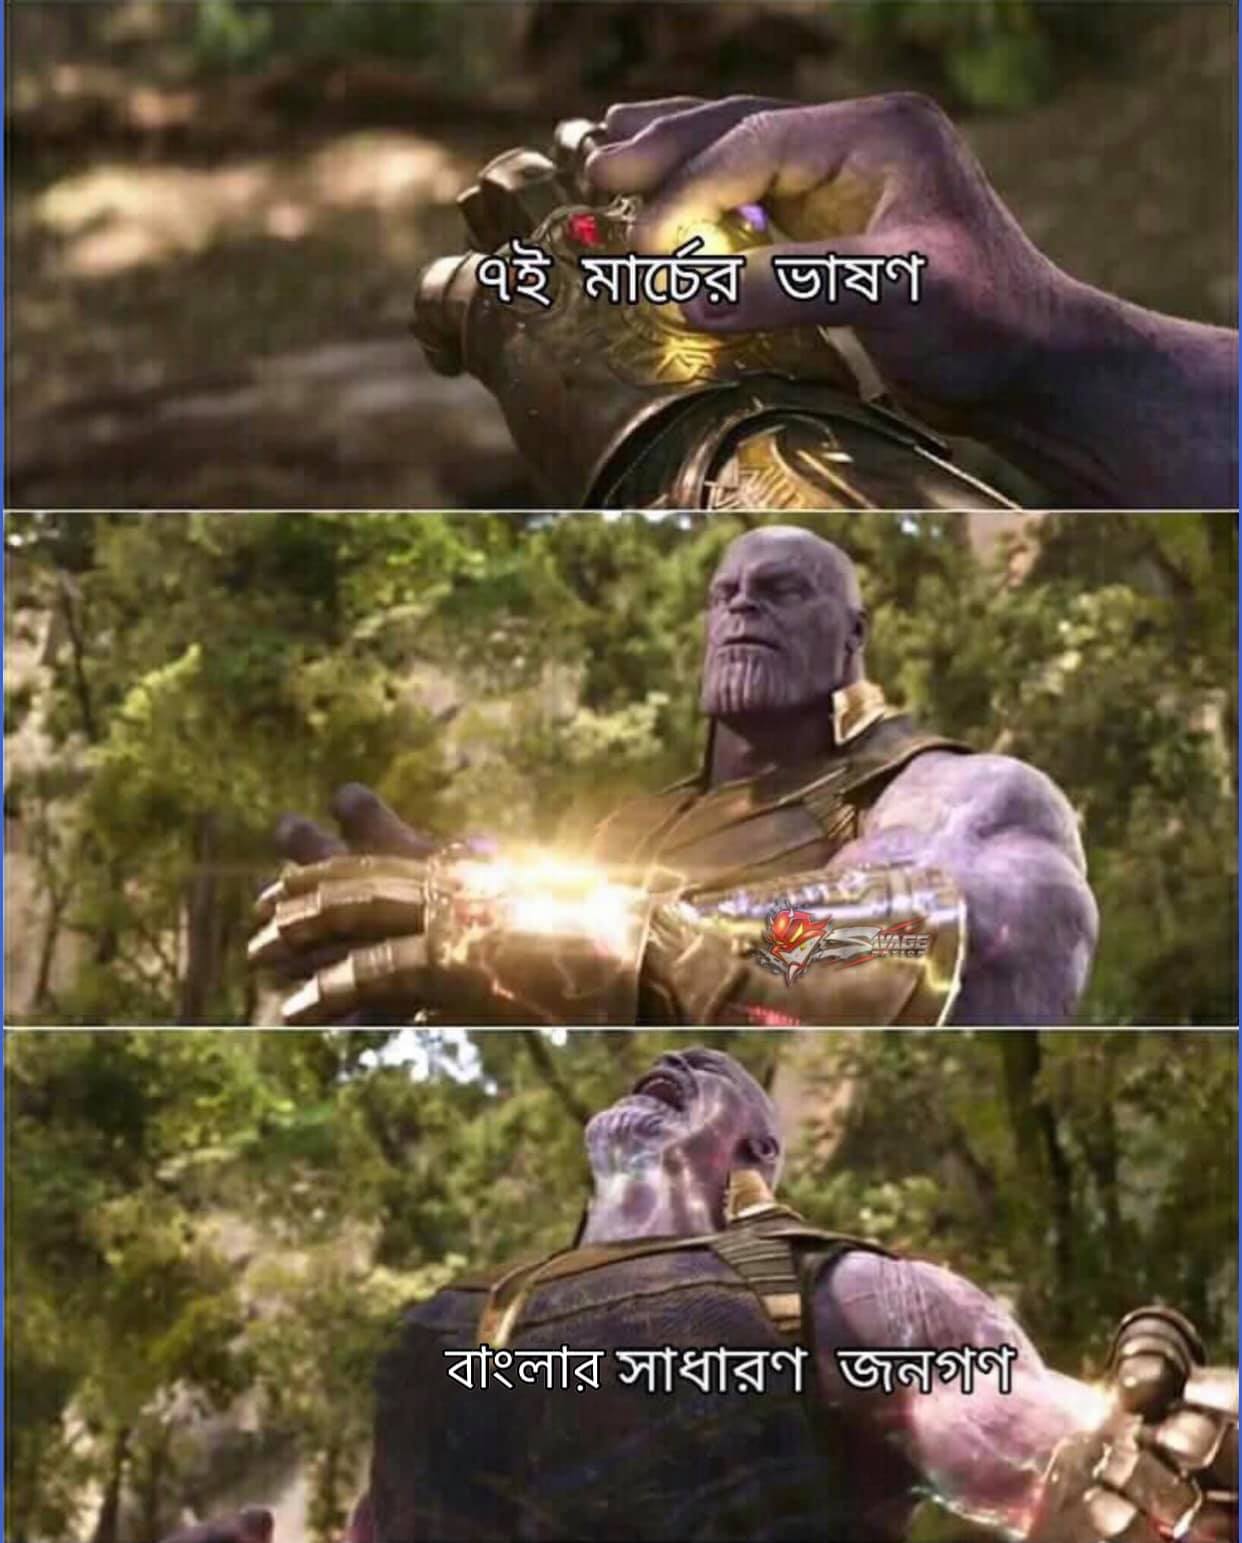
Caption: ৭ই মার্চের ভাষণ    বাংলার সাধারণ জনগণ
Label: non-hate